Question: I'm trying to make an iOS version of my Android app. It contains text that looks like this:

There are three labels: title, author, and publication year. I need to display the full title, which may be several lines long. However long the title is, I want the author label to be directly below the title, and the pub. year directly below that.
In Android, I just used relative layouts to achieve this effect. How can I do this in iOS? Can Auto Layout do this for me somehow? If not, do you have any suggestions for effectively displaying this information in iOS? Preferably I'd like to achieve this using the storyboard.
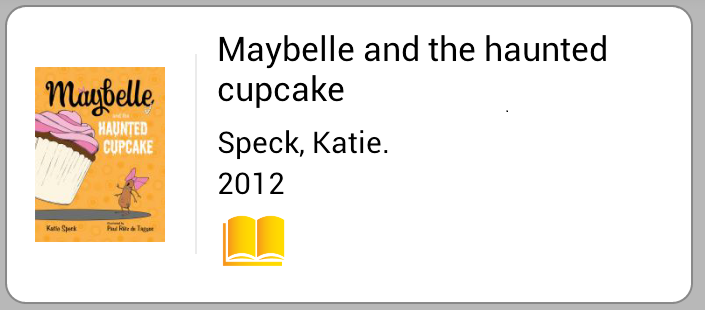
Answer: In iOS you use InterfaceBuilder IB for layouts - it's drag and drop - not like Android layouts.
Search for IB tutorials - it is really straight forward and you see what you get:-)